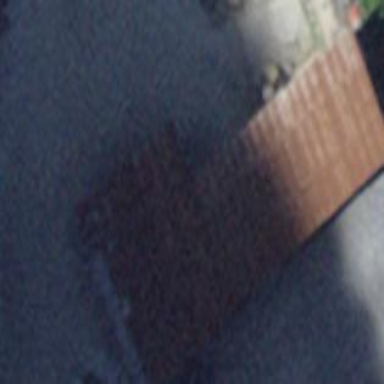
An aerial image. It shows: View of roof of building.